Field crop: maize
Growth stage: 1
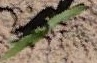
Species: maize